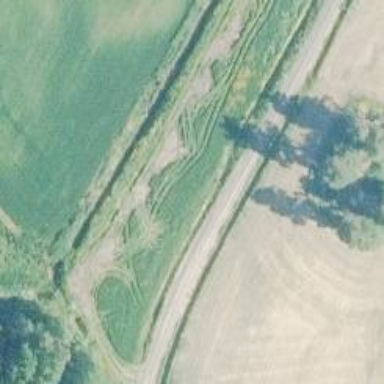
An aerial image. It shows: Track with grade 1 quality.